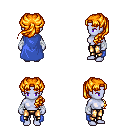
a pixel art fantasy rpg character, female body template, dark elf, purple skin, blue cape, gold greaves, light blonde princess hairstyle, white cloth bandages, four views (front, back, left, right), 2x2 character sprite sheet, small pixel art, hard edges, no anti-aliasing